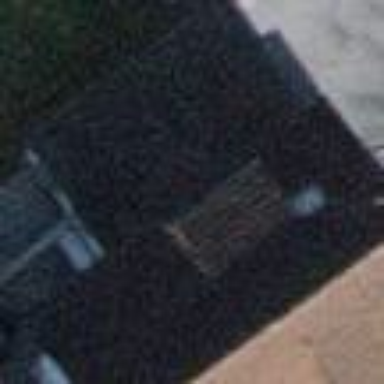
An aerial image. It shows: Flat roof forming part of building.